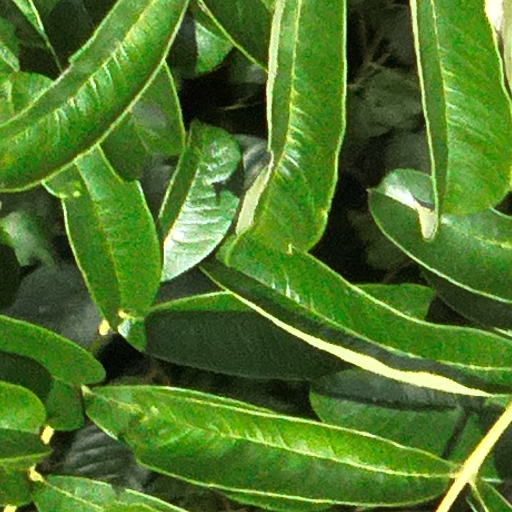
Species: Zanthoxylum ekmanii
GBIF accepted scientific name: Zanthoxylum ekmanii
Crown area (m\u00b2): 135.992